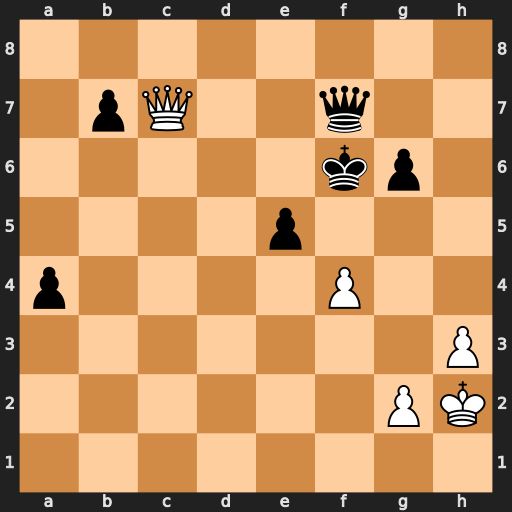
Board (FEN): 8/1pQ2q2/5kp1/4p3/p4P2/7P/6PK/8
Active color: w
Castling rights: -
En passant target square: -
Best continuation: Qxe5#